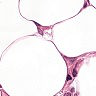
Metastatic tissue present: yes